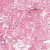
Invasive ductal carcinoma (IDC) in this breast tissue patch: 0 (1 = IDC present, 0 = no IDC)